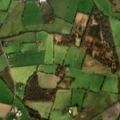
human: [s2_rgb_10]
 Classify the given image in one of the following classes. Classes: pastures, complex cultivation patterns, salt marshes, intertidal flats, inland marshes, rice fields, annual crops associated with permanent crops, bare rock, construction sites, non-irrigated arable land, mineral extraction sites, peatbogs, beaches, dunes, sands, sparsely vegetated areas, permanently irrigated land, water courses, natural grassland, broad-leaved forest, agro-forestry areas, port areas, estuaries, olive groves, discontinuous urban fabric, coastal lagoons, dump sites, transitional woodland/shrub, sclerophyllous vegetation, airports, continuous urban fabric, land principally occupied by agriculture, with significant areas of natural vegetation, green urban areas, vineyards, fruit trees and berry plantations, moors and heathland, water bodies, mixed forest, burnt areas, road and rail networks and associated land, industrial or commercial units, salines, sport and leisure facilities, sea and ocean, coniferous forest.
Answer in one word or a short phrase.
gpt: pastures